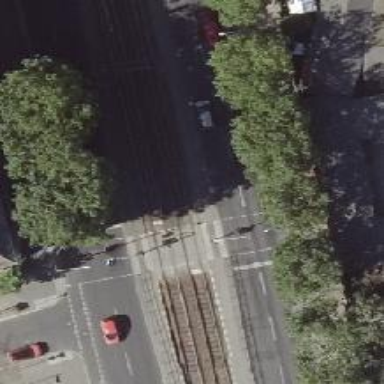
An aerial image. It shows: Tram level crossing on railway.